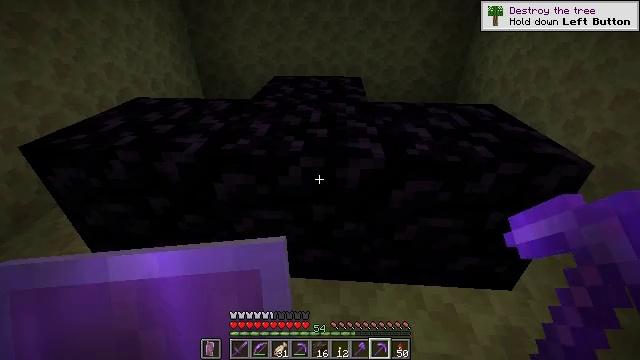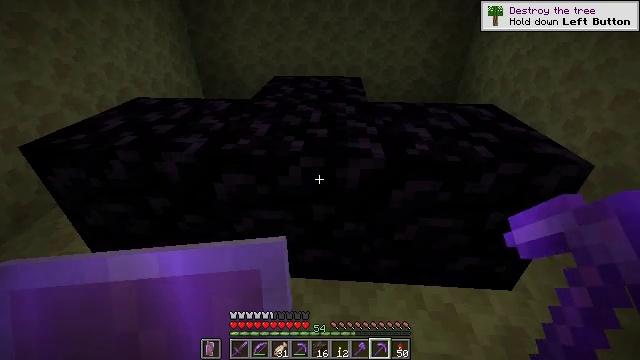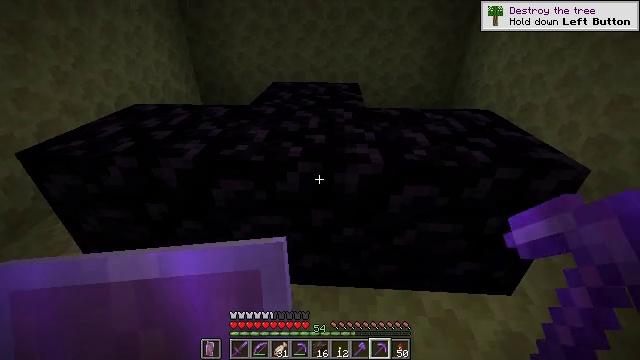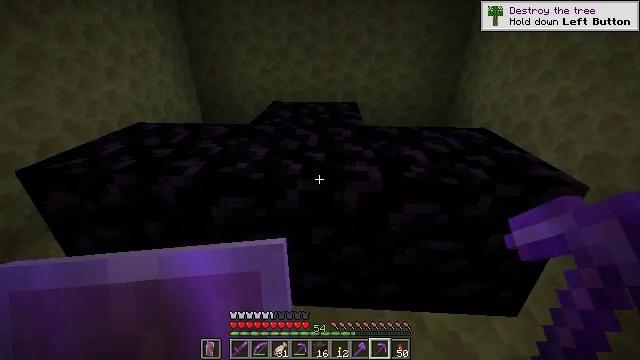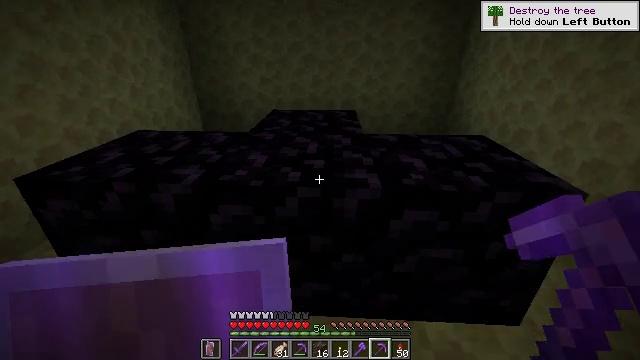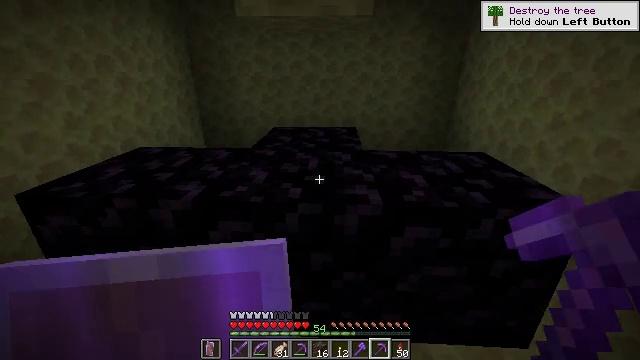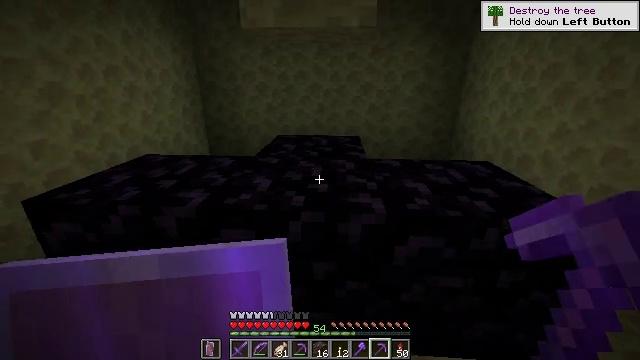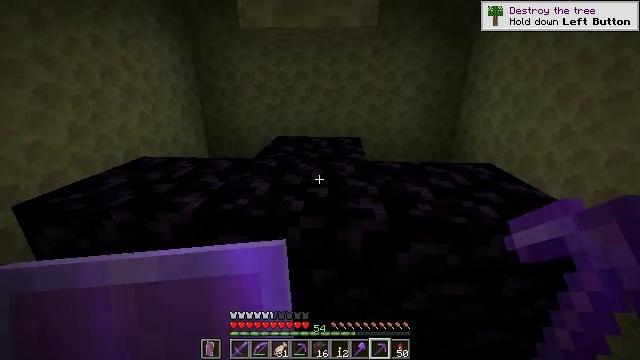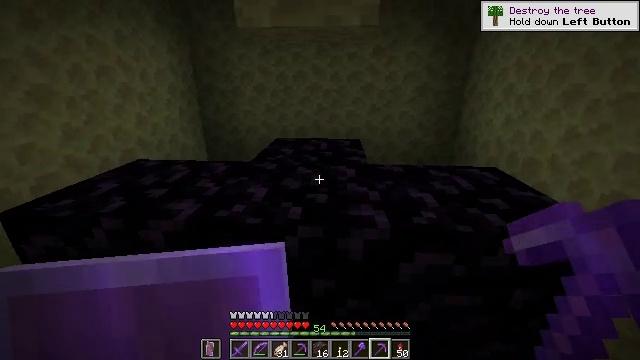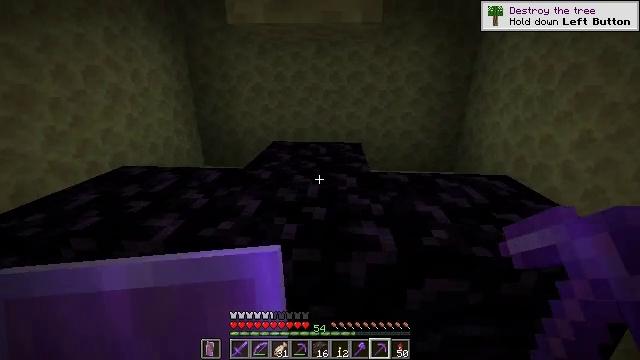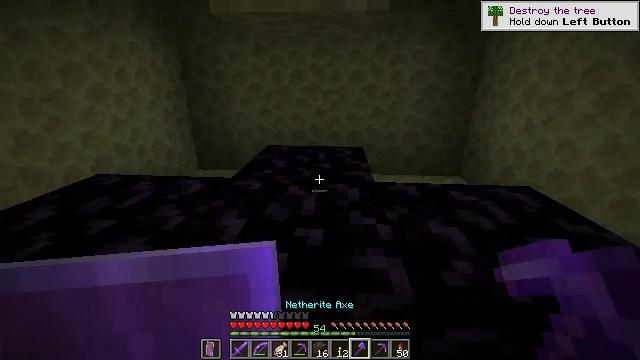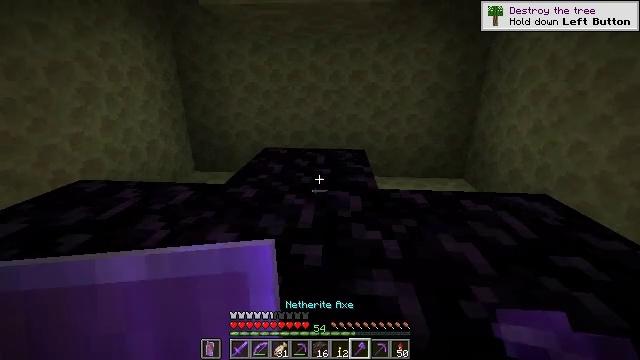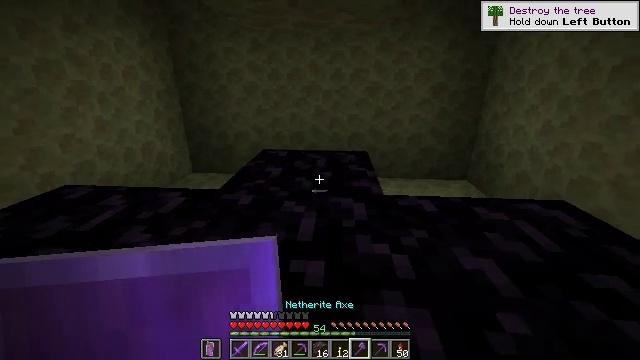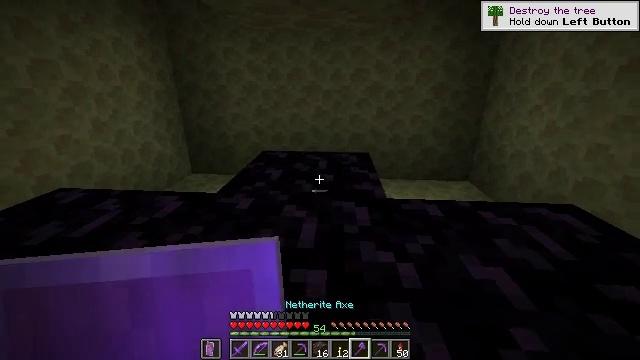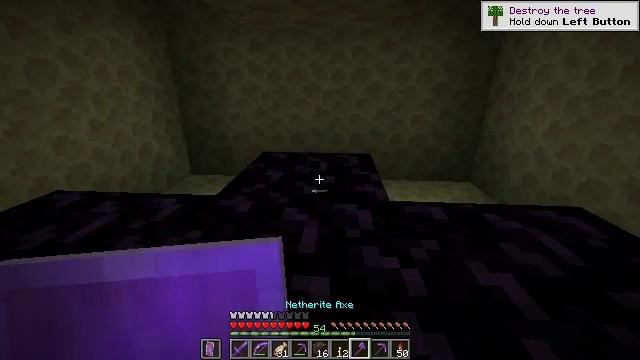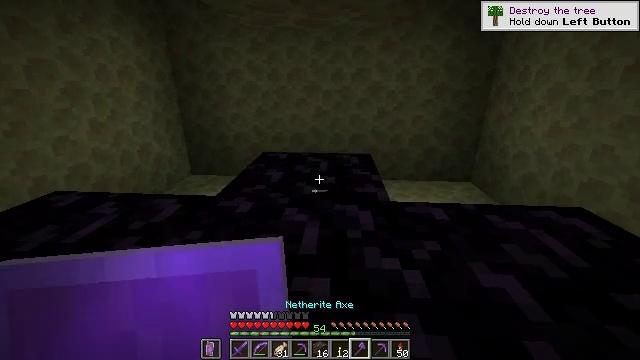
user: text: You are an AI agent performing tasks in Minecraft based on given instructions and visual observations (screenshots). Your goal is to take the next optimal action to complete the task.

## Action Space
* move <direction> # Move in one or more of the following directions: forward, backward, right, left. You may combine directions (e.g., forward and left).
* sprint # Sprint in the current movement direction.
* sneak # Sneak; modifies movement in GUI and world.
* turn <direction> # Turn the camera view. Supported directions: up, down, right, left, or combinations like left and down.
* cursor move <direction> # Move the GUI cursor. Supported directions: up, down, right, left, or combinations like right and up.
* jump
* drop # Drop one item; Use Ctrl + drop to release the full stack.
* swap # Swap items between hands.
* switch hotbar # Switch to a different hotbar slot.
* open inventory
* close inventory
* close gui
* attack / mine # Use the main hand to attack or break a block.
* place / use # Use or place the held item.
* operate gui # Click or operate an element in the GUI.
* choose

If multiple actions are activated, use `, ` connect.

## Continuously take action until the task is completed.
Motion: motion action
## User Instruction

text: Mine the end stone in the End dimension.
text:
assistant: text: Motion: no_op
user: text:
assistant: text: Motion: turn up
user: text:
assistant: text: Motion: turn up
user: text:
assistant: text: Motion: turn up
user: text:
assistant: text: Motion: turn up
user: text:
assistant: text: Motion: turn up
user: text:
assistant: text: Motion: move forward
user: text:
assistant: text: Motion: move forward
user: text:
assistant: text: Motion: move forward
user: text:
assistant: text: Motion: move forward
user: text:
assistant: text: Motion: no_op
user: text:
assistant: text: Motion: no_op
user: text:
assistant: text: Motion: no_op
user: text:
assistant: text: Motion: no_op
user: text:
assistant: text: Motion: no_op
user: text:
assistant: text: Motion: no_op
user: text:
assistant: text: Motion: no_op
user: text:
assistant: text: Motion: no_op
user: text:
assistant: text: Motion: no_op
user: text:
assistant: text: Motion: no_op
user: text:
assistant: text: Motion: no_op
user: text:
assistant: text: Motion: no_op
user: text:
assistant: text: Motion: no_op
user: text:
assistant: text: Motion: no_op
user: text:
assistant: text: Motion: no_op
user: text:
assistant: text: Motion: no_op
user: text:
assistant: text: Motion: no_op
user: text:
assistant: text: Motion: no_op
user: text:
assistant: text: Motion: no_op
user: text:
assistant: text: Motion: no_op